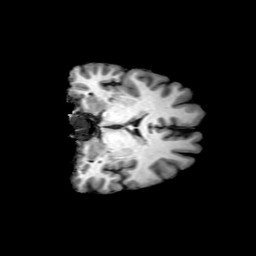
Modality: T1w
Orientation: coronal
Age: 43
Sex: female
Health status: ill